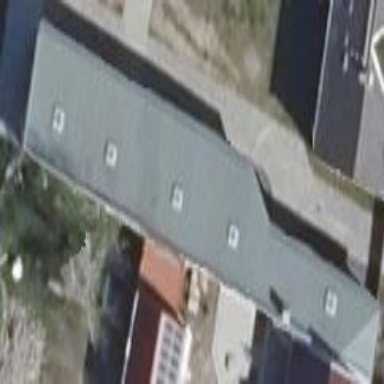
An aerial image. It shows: Flat roof building with grey roof.